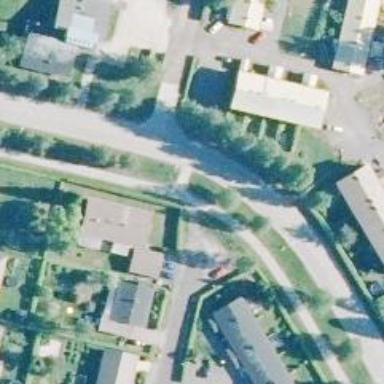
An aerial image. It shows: Cycleway.